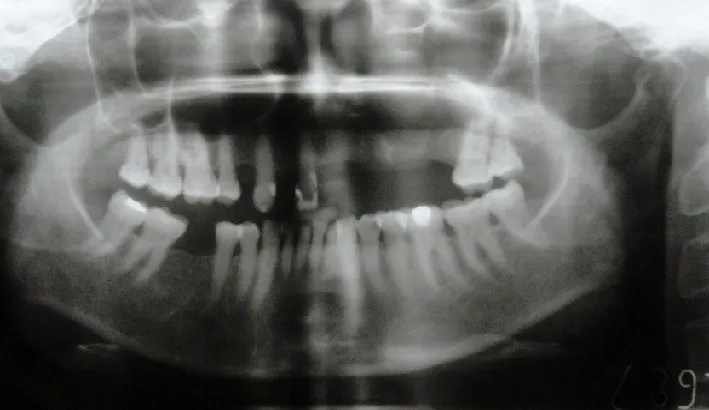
Post-operative panoramic radiograph.
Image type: radiology (x_ray)